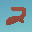
Label: 2